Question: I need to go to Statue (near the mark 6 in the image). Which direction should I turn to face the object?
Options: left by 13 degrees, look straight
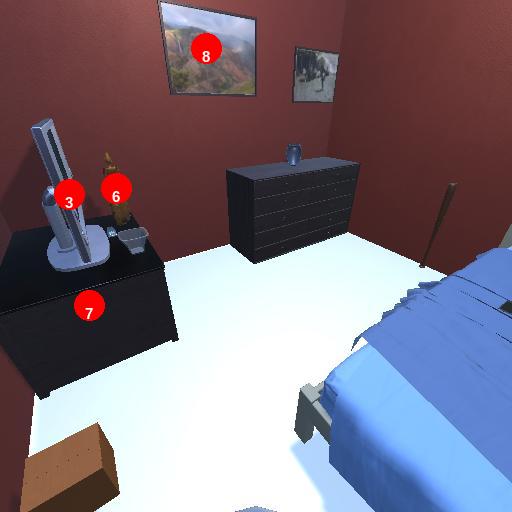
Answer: left by 13 degrees